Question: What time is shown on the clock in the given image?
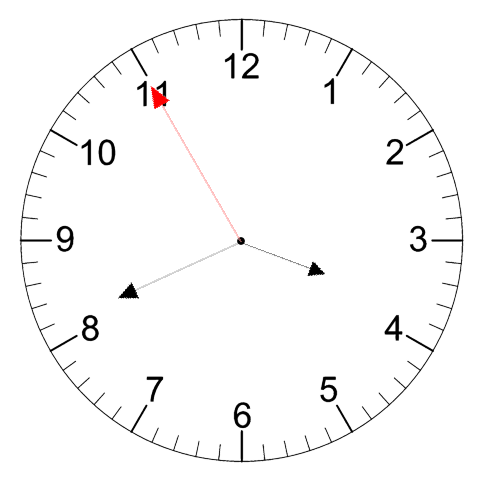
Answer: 03:40:55